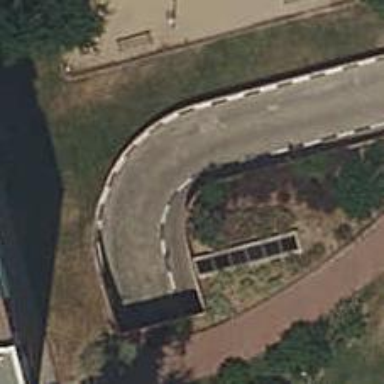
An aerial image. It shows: Retaining wall.